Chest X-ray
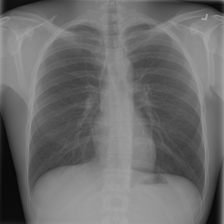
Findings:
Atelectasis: negative
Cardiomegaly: negative
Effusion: negative
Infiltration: negative
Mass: negative
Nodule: negative
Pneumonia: negative
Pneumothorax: negative
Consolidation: negative
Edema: negative
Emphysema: negative
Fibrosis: negative
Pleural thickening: negative
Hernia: negative